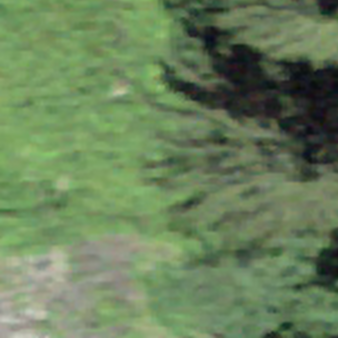
Label: other